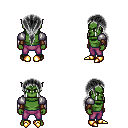
a pixel art fantasy rpg character, male body template, orc, green skin, steel arm armor, magenta pants, gray ponytail hairstyle, cloth bracers, gold boots, four views (front, back, left, right), 2x2 character sprite sheet, small pixel art, hard edges, no anti-aliasing